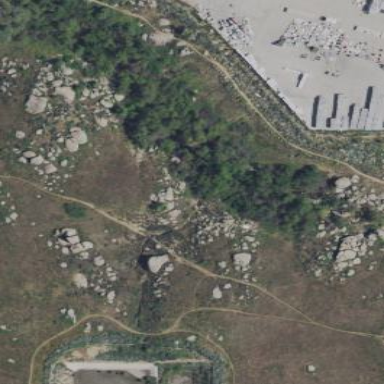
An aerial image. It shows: Landscape dominated by bare rock.